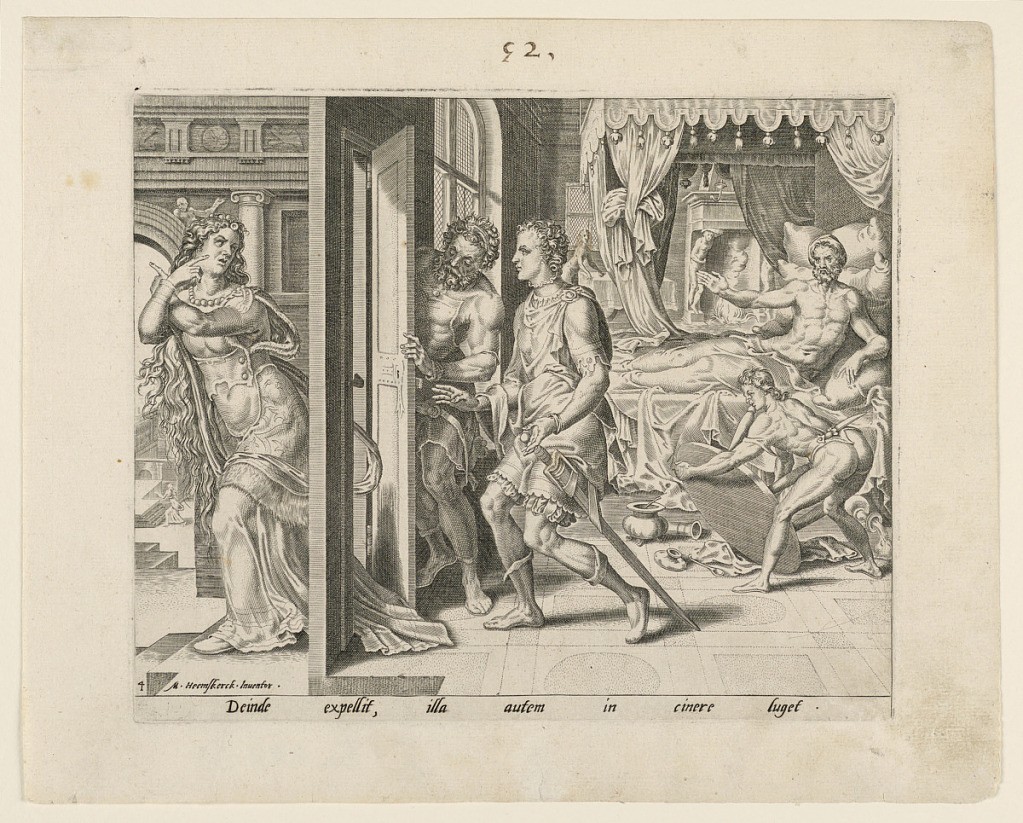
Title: Thamar ejected from her brother's house
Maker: Martin Van Heemskerk, Netherlandish, 1498 - 1574
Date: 1559
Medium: Engraving on off-white laid paper
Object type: Print
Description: Ammon appears in bed ordering his servants to eject his sister Thamar, who leaves the room by a door in the left foreground.